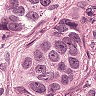
Metastatic tissue present: yes